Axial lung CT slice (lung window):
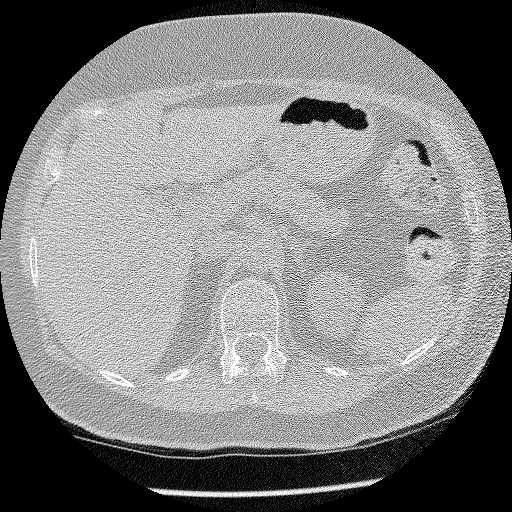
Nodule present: no